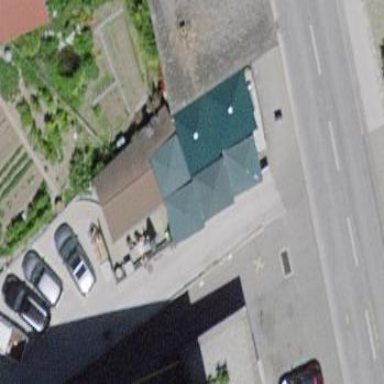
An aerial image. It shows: Outdoor seating area for leisure.